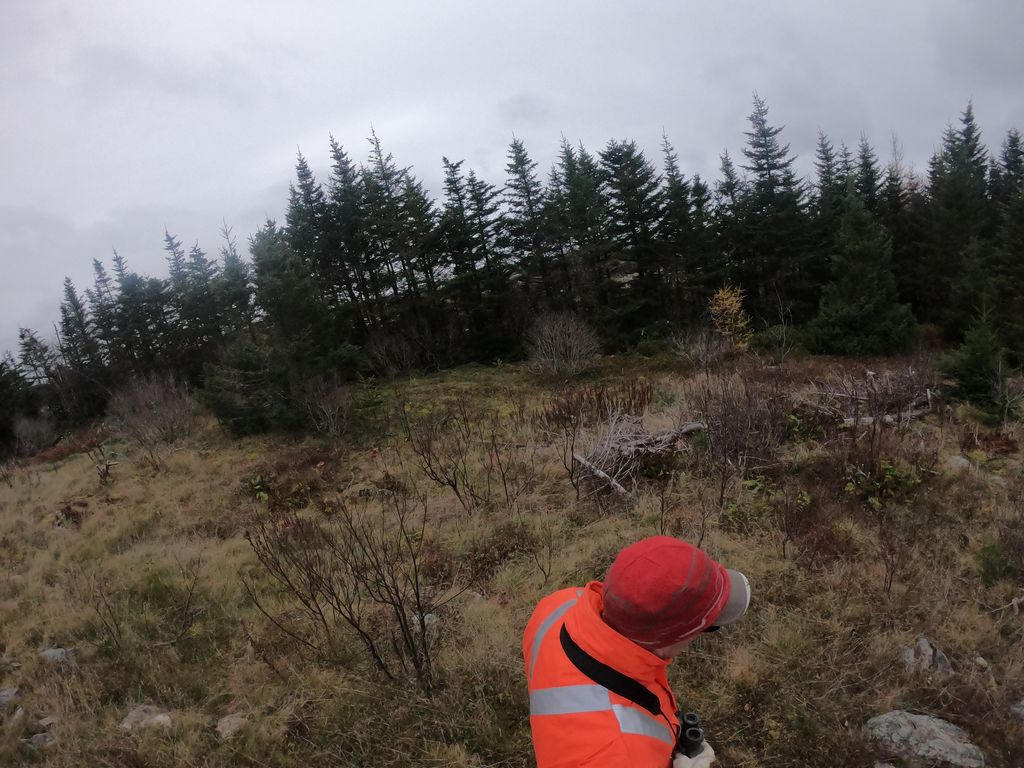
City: st_johns